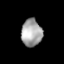
Tissue: lung
Cell type: Epithelial cells
Senescence score: 0.2351
Nuclear area (px): 551
Mean DAPI intensity: 166.145